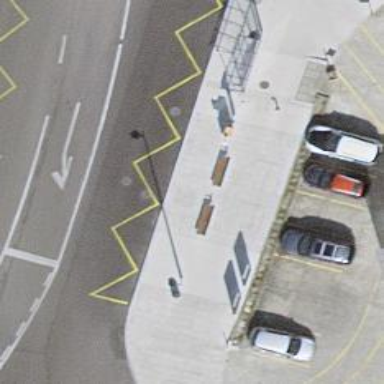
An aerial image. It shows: Sidewalk with asphalt surface leading to public transport platform. The platform includes shelter.